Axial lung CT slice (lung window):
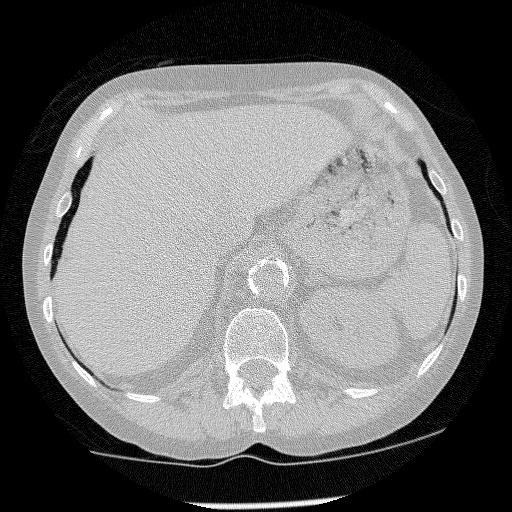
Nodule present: no